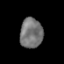
Tissue: prostate
Cell type: T cells
Senescence score: 0.3212
Nuclear area (px): 666
Mean DAPI intensity: 116.937